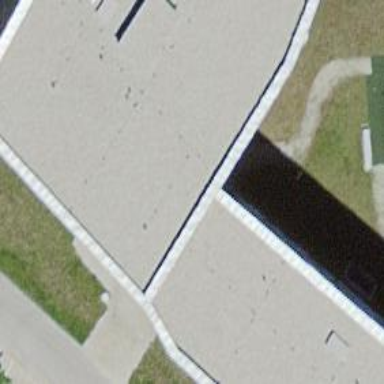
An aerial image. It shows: Building passage tunnel with steps.